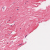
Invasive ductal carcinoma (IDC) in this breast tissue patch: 0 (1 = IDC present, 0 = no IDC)